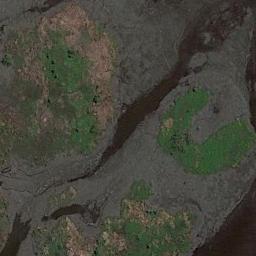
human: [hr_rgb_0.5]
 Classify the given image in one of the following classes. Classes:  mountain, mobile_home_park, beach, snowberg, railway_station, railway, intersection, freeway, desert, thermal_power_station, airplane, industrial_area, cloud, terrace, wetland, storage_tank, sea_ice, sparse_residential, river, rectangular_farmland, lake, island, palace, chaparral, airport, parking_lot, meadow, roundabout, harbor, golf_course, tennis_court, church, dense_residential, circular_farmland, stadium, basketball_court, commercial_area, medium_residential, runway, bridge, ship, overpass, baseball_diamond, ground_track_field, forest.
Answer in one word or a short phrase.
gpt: wetland